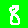
Digit: 8